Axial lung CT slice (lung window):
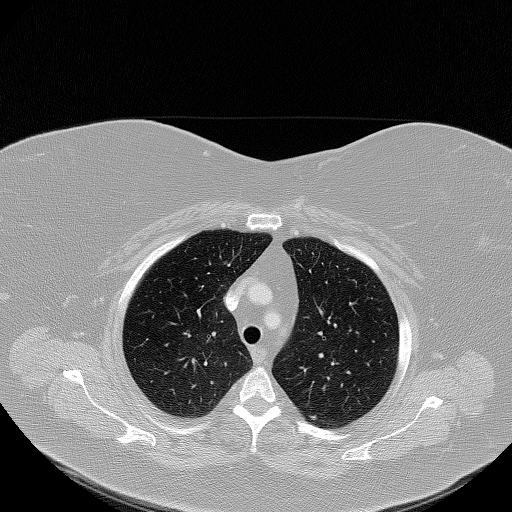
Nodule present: no